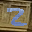
Label: 2